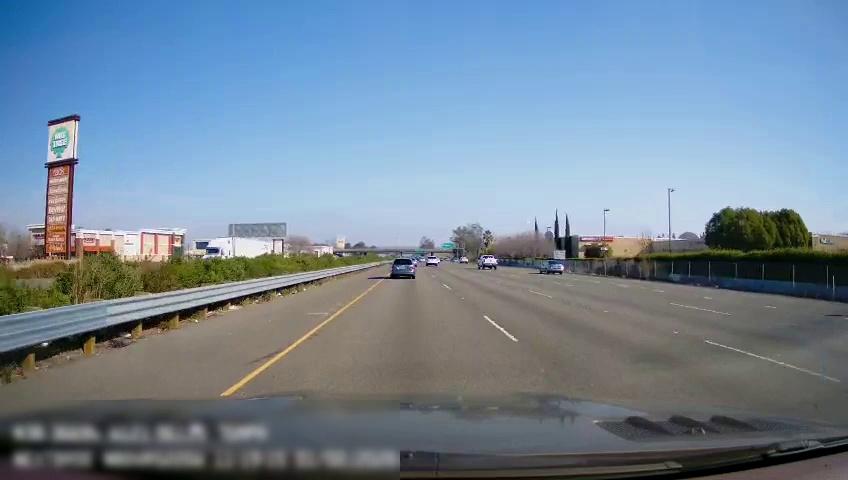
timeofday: Day
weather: Sunny
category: Drivable Space
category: Drivable Space
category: Vehicles | Car
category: Vehicles | Truck
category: Vehicles | SUV
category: Vehicles | Car
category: Vehicles | Truck
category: Vehicles | Car
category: Vehicles | Car
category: Lanes | Current Lane
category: Lanes | Current Lane
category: Lanes | Alternate Lane
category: Lanes | Alternate Lane
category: Lanes | Alternate Lane
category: Traffic | Lights
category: Traffic | Lights